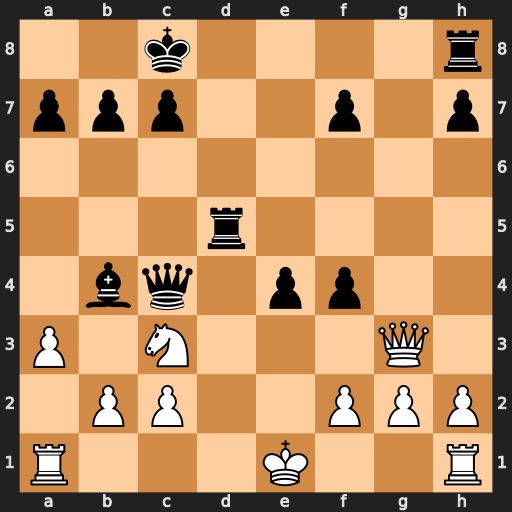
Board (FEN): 2k4r/ppp2p1p/8/3r4/1bq1pp2/P1N3Q1/1PP2PPP/R3K2R
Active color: w
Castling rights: KQ
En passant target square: -
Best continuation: Qh3+ f5 axb4